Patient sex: F
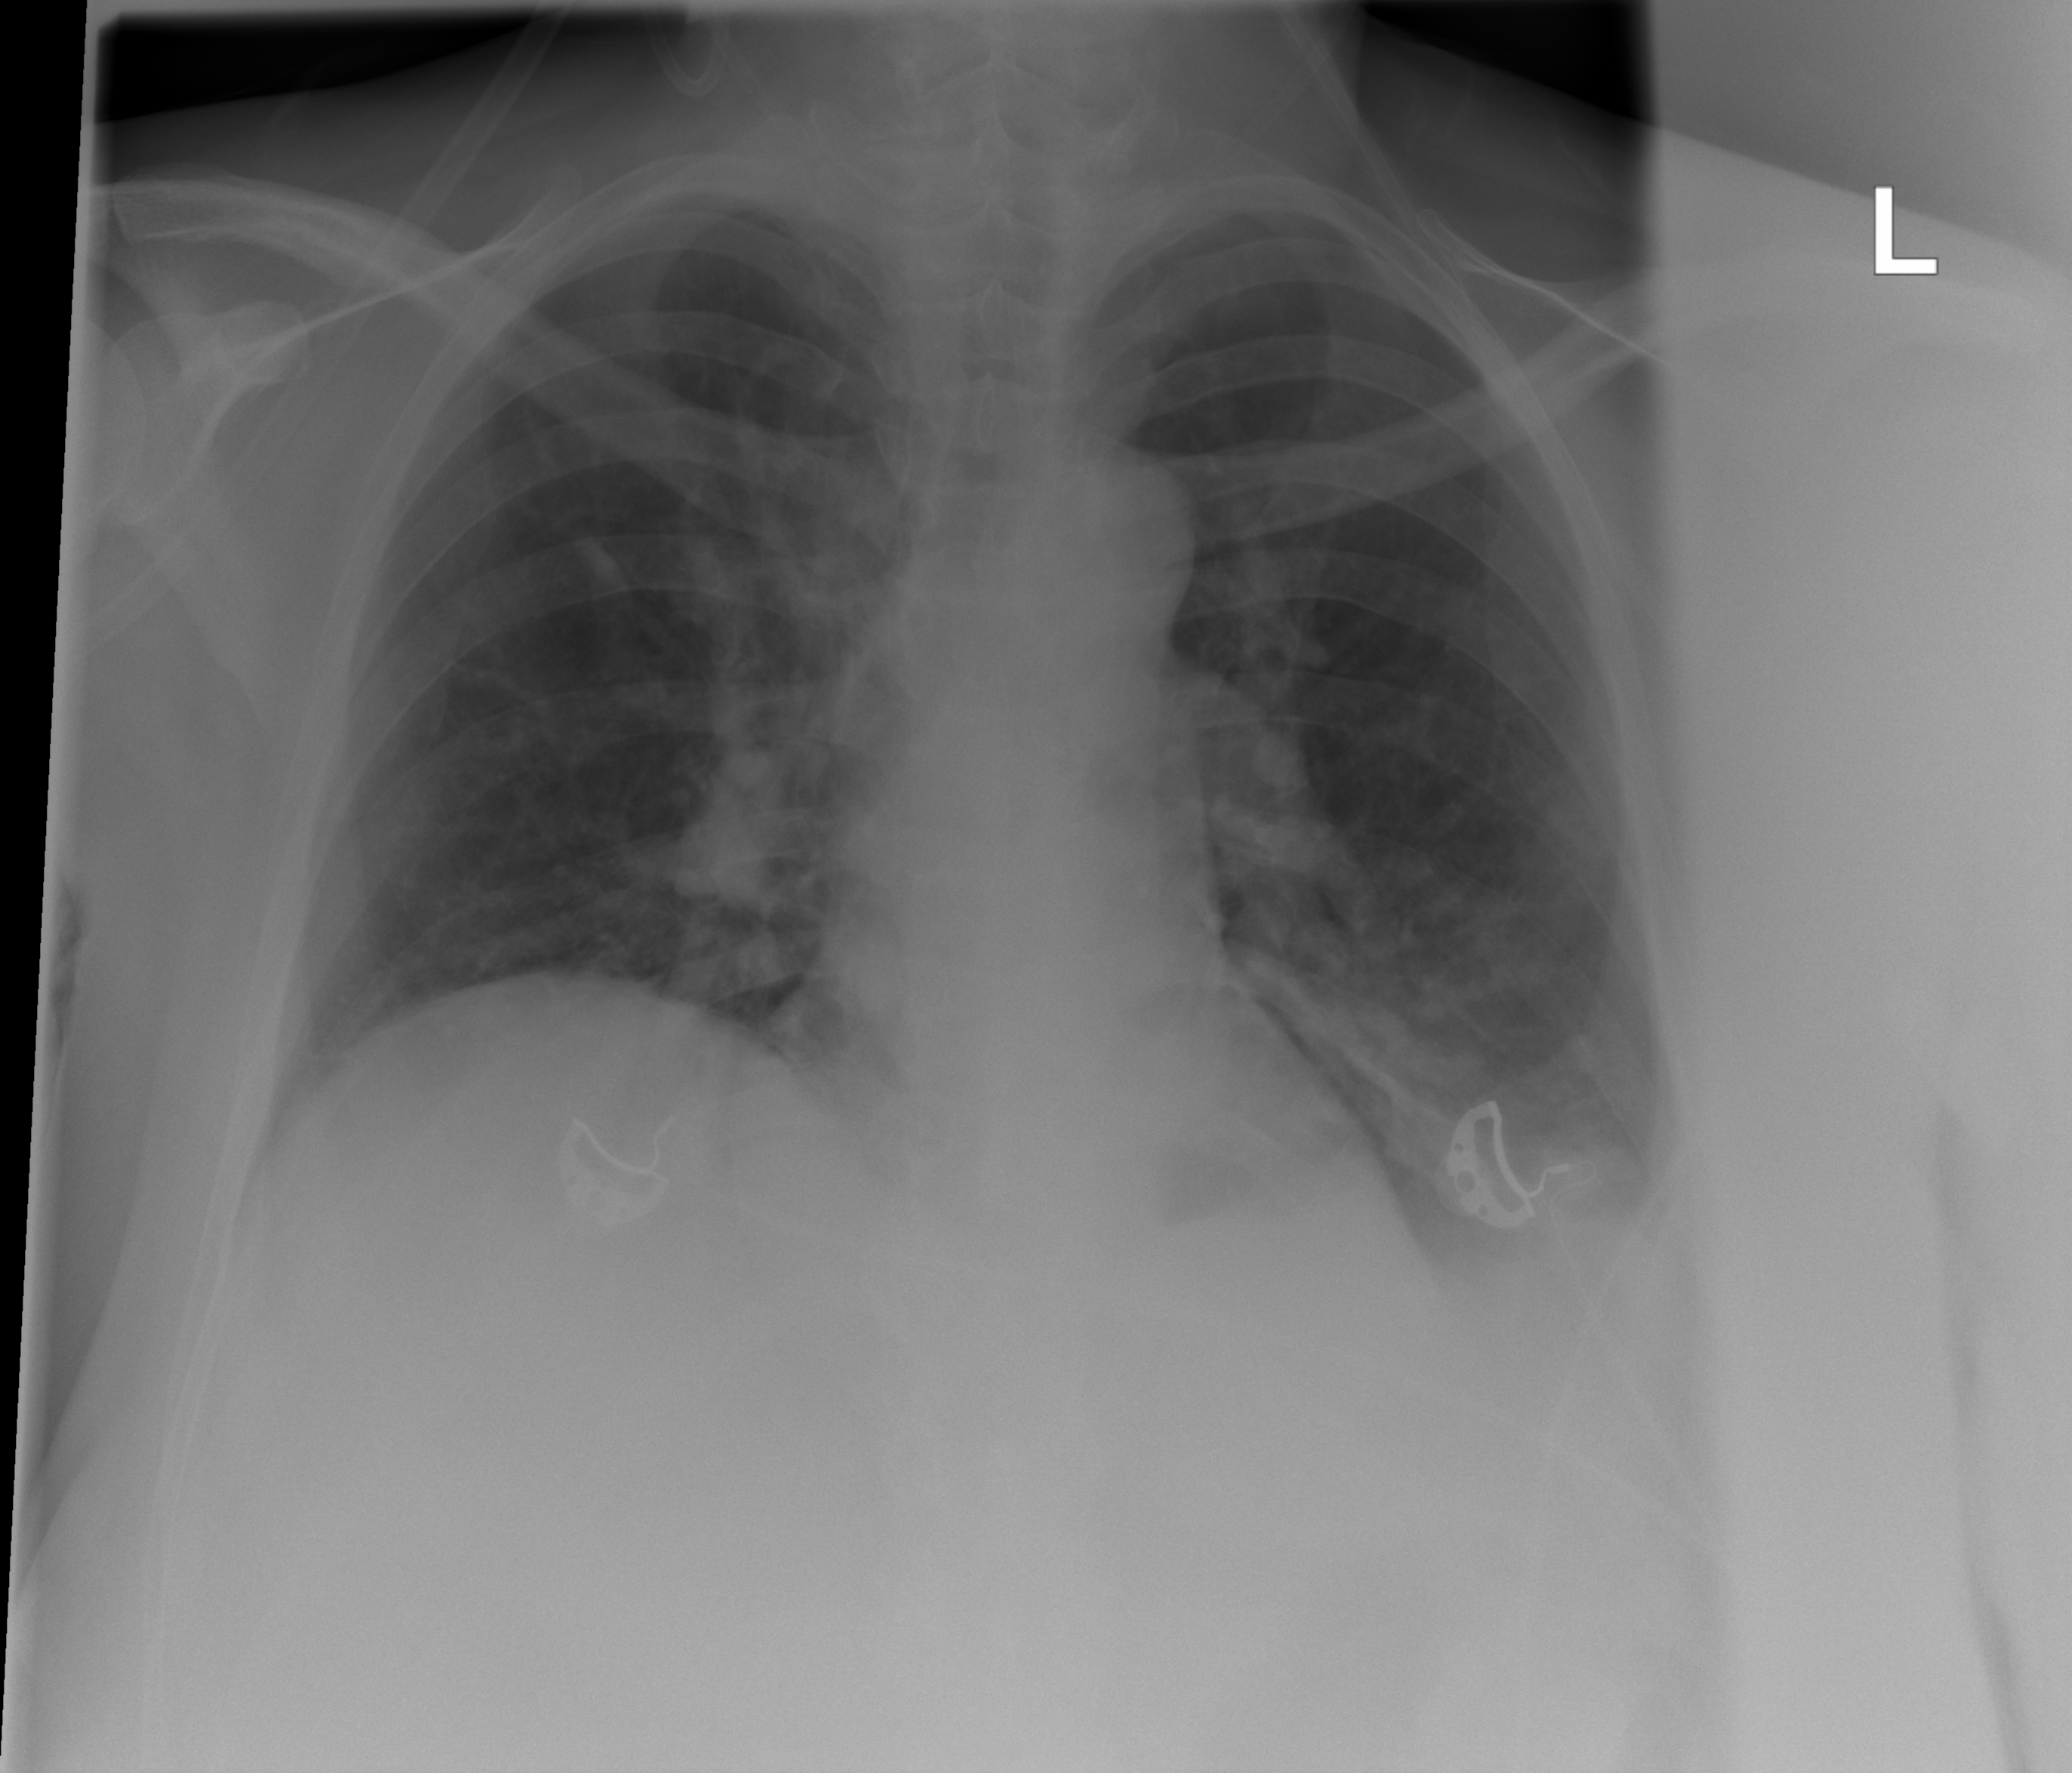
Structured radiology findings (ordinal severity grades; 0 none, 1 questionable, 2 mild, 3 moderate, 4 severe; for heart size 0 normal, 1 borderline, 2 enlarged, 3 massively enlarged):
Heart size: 0
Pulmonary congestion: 2
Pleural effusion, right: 0
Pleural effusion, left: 2
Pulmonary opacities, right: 0
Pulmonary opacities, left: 0
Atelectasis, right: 0
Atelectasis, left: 2